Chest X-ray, PA view. Patient: 68 years old, sex M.
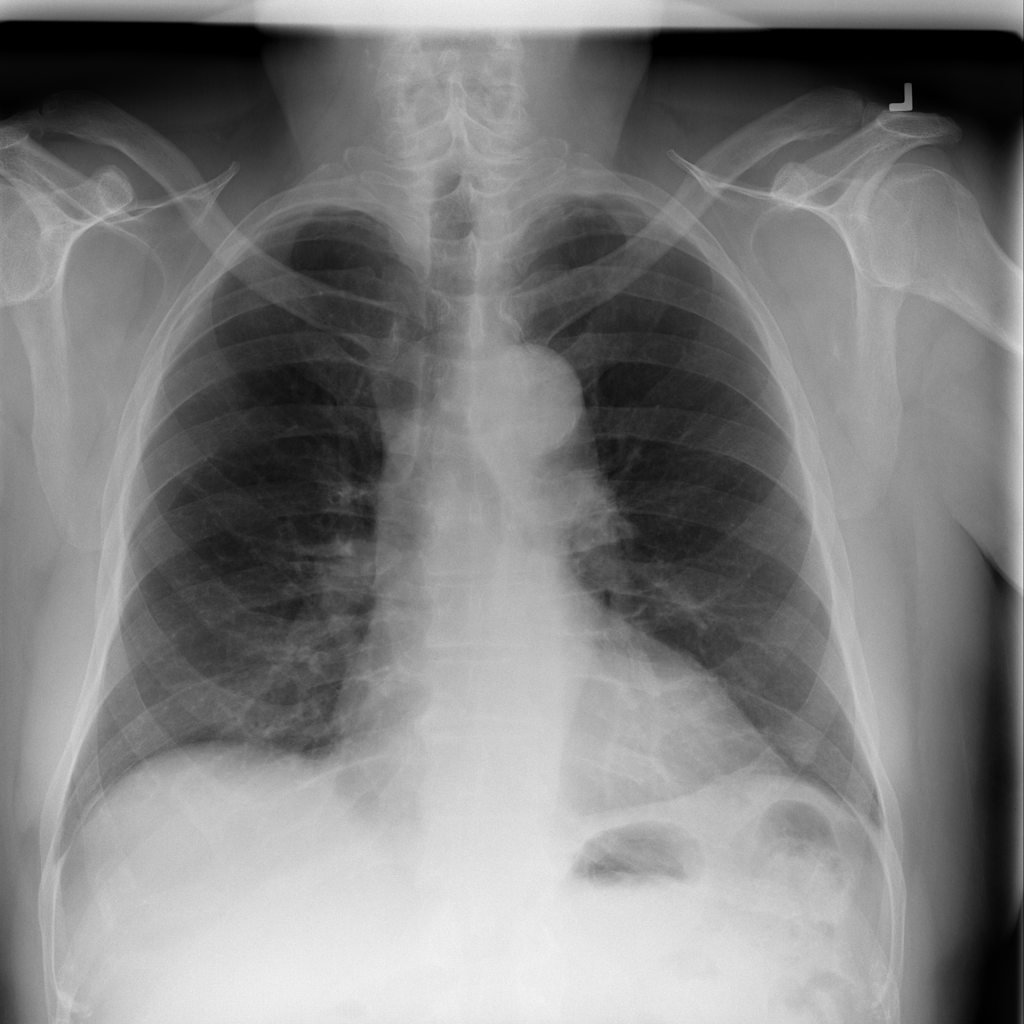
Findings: No Finding